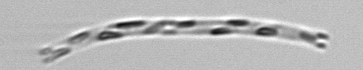
Label: Eucampia_morphytype1